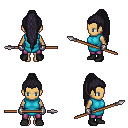
a pixel art fantasy rpg character, female body template, human, tanned skin, teal tunic, magenta pants, raven extra-long topknot hairstyle, metal gloves, black shoes, spear, four views (front, back, left, right), 2x2 character sprite sheet, small pixel art, hard edges, no anti-aliasing